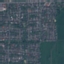
Land use / land cover: Residential